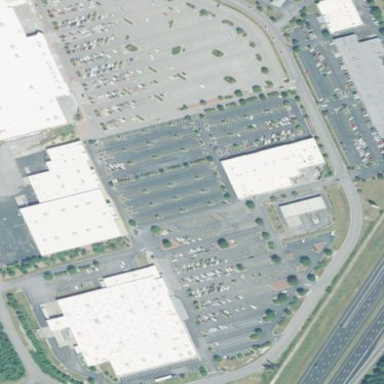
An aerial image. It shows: Retail area.